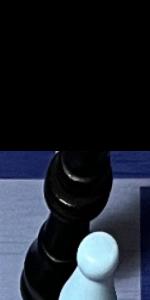
Label: King_Black